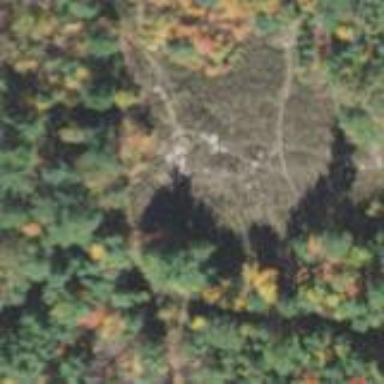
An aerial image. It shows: Clearcut area created by human activity.